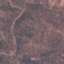
Label: HerbaceousVegetation